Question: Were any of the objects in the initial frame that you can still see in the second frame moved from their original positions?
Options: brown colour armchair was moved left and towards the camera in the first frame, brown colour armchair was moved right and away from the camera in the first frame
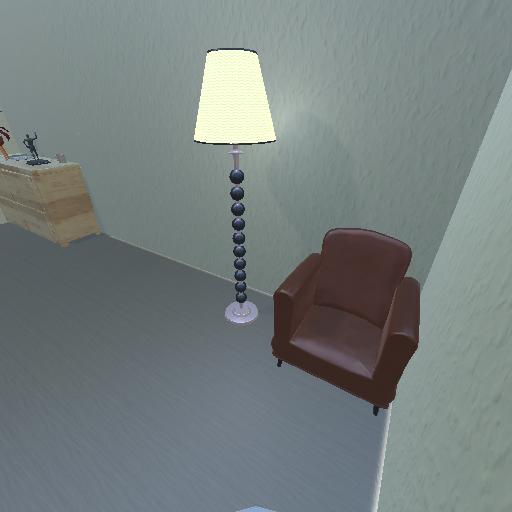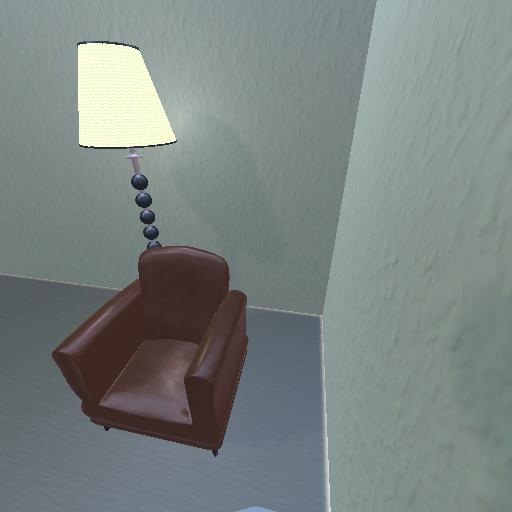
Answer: brown colour armchair was moved left and towards the camera in the first frame